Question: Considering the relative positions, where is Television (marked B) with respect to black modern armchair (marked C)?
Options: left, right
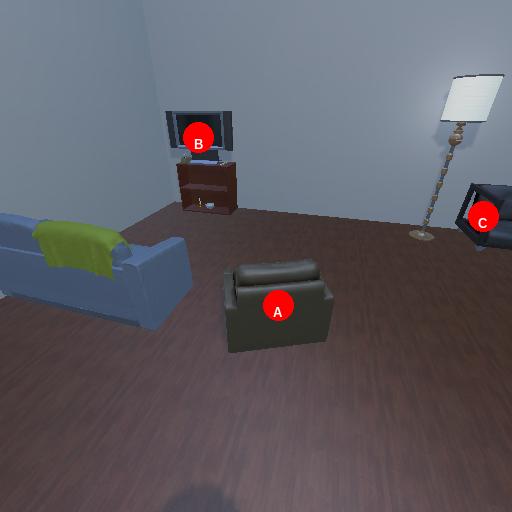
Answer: left